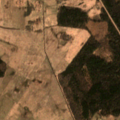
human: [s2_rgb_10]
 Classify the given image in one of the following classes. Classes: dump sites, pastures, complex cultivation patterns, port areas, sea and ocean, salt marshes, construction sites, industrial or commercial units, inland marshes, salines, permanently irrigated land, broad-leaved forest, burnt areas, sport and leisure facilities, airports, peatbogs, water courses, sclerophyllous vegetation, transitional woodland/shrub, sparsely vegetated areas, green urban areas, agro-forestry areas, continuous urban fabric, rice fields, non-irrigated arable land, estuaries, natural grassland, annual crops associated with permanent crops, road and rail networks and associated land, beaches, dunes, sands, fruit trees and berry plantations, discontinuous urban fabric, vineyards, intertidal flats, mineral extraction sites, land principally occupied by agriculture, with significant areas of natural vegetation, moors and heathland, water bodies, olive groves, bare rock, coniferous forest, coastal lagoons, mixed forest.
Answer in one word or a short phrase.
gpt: non-irrigated arable land, pastures, complex cultivation patterns, broad-leaved forest, mixed forest